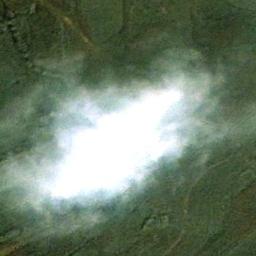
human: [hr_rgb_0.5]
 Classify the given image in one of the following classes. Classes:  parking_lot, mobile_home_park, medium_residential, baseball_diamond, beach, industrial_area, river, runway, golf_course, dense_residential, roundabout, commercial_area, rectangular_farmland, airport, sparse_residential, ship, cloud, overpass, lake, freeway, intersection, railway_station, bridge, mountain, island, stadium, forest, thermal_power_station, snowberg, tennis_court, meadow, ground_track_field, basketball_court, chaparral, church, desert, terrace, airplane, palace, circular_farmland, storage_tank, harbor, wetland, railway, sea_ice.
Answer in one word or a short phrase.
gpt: cloud